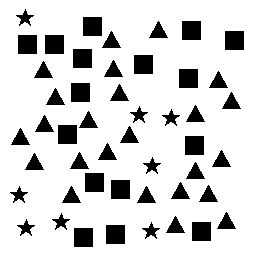
Squares: 16
Triangles: 24
Stars: 8
Total shapes: 48